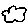
Label: cloud